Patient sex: M
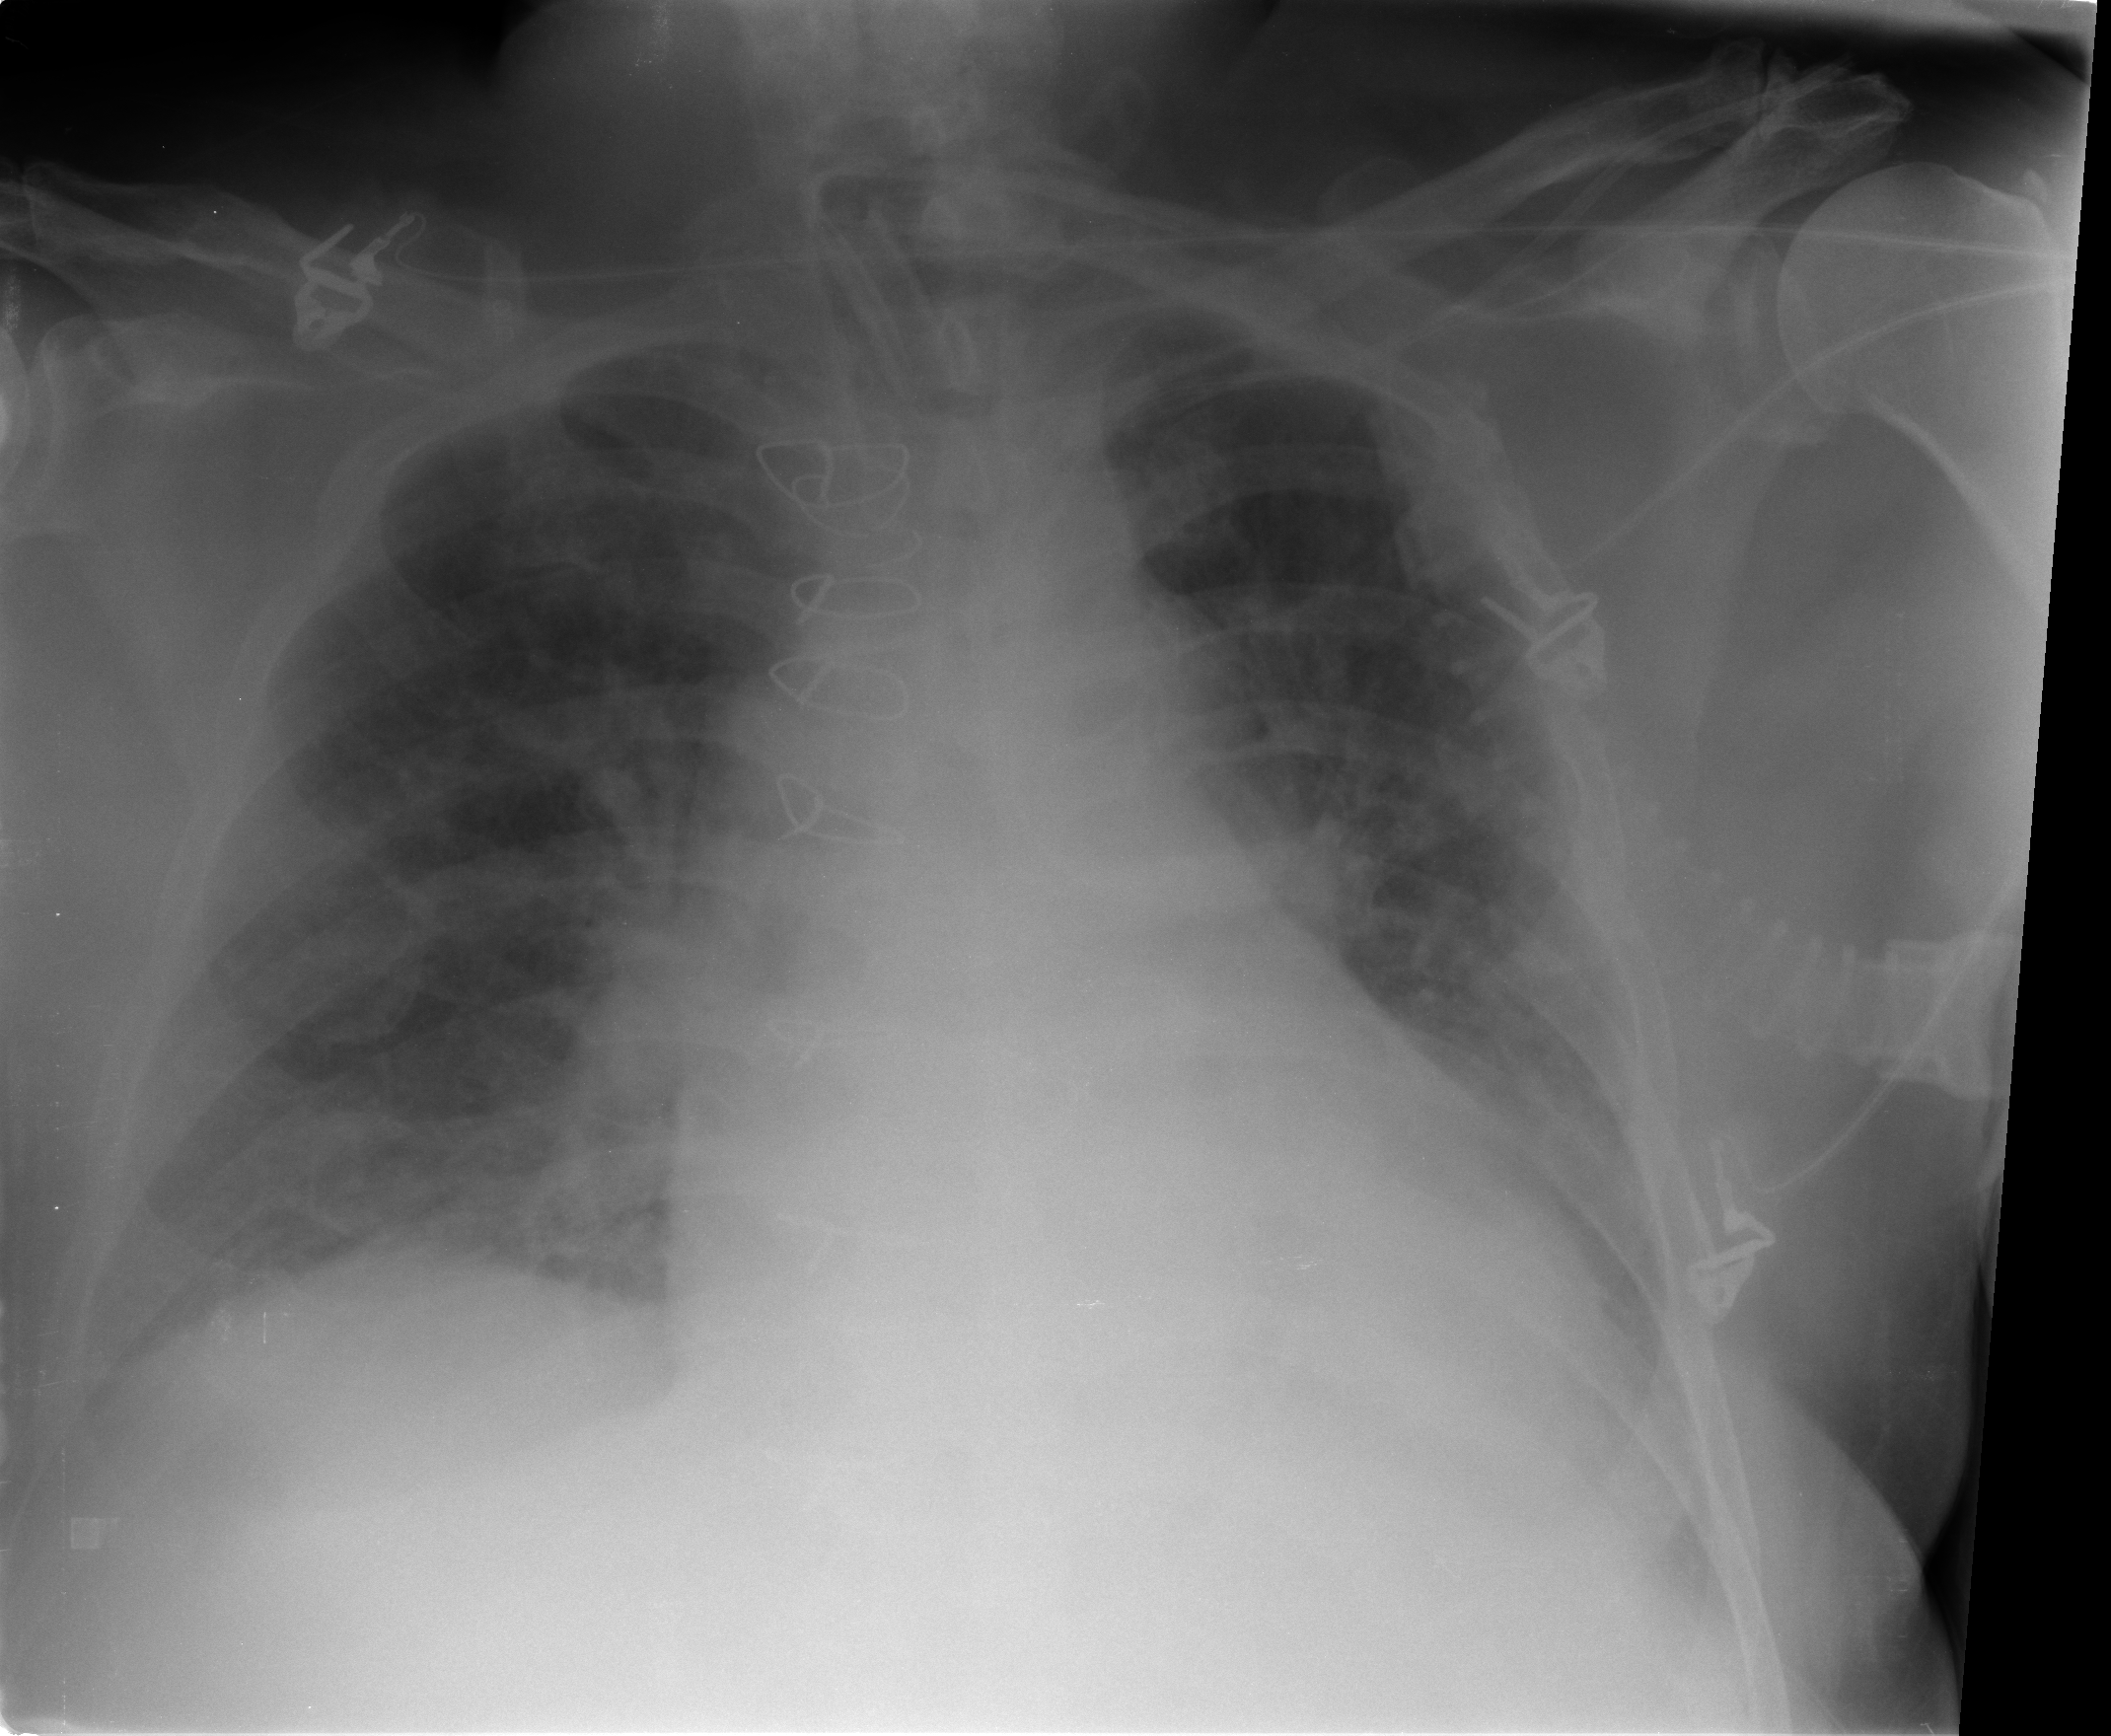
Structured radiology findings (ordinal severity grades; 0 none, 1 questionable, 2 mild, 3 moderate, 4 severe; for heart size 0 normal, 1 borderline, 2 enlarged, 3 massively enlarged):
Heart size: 2
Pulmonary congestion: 2
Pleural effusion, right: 1
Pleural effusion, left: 2
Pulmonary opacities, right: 1
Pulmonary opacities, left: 0
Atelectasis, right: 2
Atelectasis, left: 2